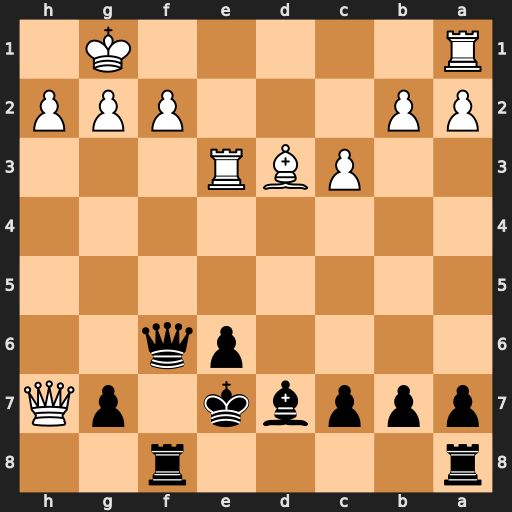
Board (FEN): r4r2/pppbk1pQ/4pq2/8/8/2PBR3/PP3PPP/R5K1
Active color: b
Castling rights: -
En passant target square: -
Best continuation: Qxf2+ Kh1 Qxe3